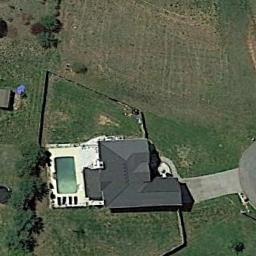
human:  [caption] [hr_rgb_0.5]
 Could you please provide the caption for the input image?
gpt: The sparse residential is surrounded by grass .

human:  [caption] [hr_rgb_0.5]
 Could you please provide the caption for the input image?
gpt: The sparse residential is on the grass next to some trees .

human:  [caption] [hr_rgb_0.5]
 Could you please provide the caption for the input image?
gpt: In a sparse residential area there is a grey house and a swimming pool surrounded by grass .

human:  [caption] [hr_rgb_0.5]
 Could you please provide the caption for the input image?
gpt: A path leads to this house with black roof .

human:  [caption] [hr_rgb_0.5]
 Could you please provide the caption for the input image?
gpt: A sparse residential area with a black building on the green meadow .